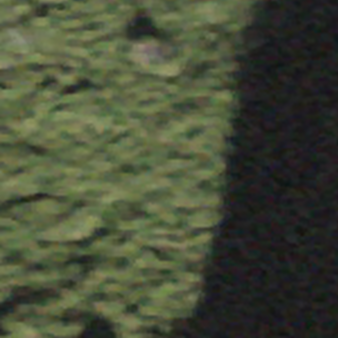
Label: other